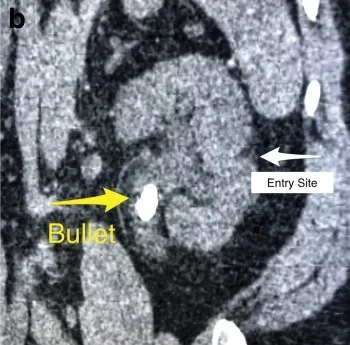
Sagittal view). UPJ = ureteropelvic junction.
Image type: radiology (ct)